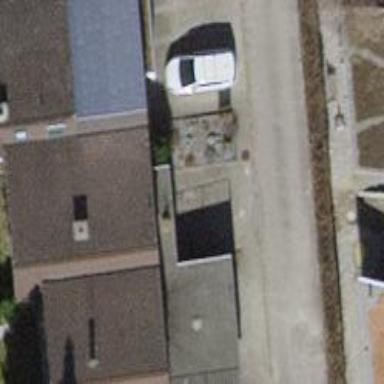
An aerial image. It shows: Semi-detached house.